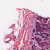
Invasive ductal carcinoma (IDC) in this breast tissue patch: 1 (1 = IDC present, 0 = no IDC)